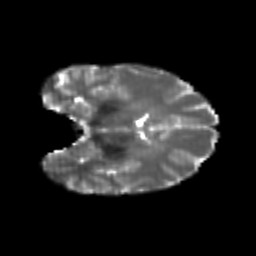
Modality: T2w
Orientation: coronal
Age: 25
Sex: female
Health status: healthy
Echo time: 0.074 s